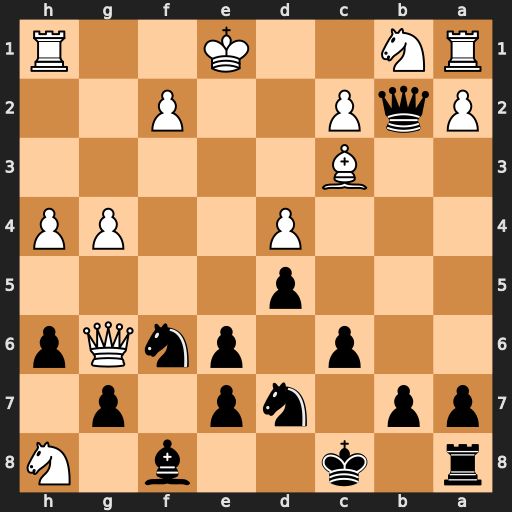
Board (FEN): r1k2b1N/pp1np1p1/2p1pnQp/3p4/3P2PP/2B5/PqP2P2/RN2K2R
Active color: b
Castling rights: KQ
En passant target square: -
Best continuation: Qc1+ Ke2 Qxh1